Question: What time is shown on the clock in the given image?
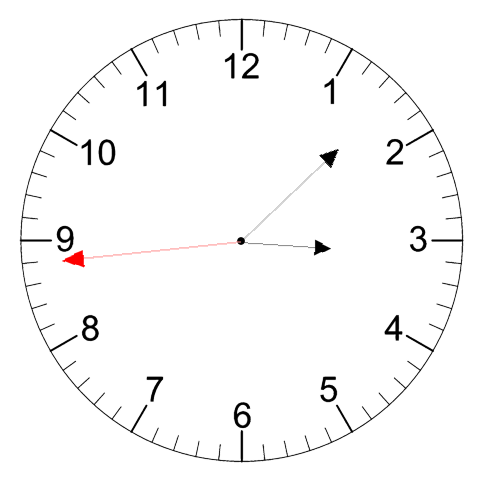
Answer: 03:07:44